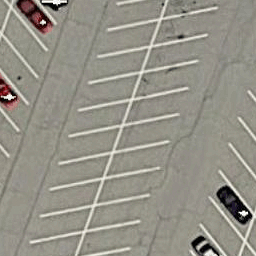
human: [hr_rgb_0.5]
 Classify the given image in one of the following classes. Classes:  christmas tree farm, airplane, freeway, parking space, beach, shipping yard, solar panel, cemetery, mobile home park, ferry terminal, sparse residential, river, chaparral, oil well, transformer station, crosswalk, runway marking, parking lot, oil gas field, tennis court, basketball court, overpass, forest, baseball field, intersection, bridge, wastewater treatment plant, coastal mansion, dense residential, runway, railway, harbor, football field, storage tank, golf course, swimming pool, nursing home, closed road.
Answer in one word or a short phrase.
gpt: parking space